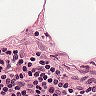
Metastatic tissue present: no